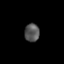
Tissue: skin
Cell type: Epithelial cells
Senescence score: 0.2485
Nuclear area (px): 267
Mean DAPI intensity: 84.67